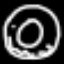
Label: donut